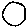
Label: circle